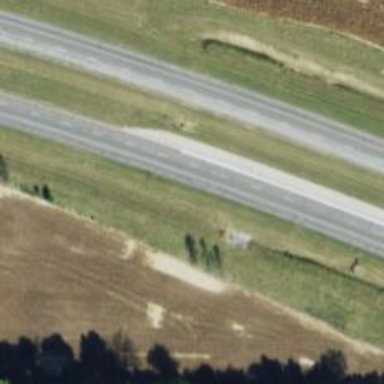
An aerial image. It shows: Asphalt trunk highway classified as expressway.